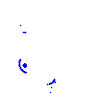
Particle: pion